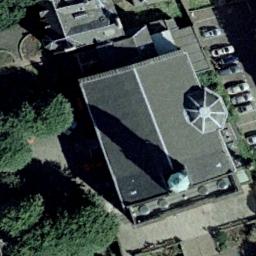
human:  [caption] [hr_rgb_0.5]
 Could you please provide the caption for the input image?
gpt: The church with a circular roof is between a parking lot and some trees .

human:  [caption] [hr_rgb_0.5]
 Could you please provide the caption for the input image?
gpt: This is a church, Which is divided into four meadows .

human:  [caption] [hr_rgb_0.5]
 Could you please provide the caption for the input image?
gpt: A gray prismatic roof, A gray domed church on the main house, A tower, And trees, Roads and cars around .

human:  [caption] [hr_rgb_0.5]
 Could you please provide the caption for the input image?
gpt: The church with a tower and an octagon dome is between a parking lot and trees .

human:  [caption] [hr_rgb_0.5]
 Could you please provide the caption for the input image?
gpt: A church with an octangle roof beside some trees and a parking lot .